Question: I have a tray icon with a popup menu. I am trying to set the background color of the menu items in this popup. I am able to set the text color but not the background color of the menu item.

The background that appears is the default Ubuntu orange, and I can't override it.
I've created a sample application that demonstrates this problem. Just copy-paste it into a .py file and it should run.
'''
from gi.repository import Gtk, Gdk
import sys
class TrayIcon:
def __init__(self):
self.statusicon = Gtk.StatusIcon()
self.statusicon.set_from_stock(Gtk.STOCK_MEDIA_PLAY)
self.statusicon.connect("popup-menu", self.OnShowPopupMenu)
window = Gtk.Window()
def OnShowPopupMenu(self, icon, button, time):
menu = Gtk.Menu()
first = self.GetMenuItem("First")
second = self.GetMenuItem("Second")
menu.append(first)
menu.append(second)
menu.show_all()
menu.popup(None, None, lambda w,x: self.statusicon.position_menu(menu, self.statusicon), self.statusicon, 3, time)
def GetMenuItem(self, txt):
menuItem = Gtk.MenuItem(txt)
screen = Gdk.Screen.get_default()
css_provider = Gtk.CssProvider()
#css_provider.load_from_data("GtkWidget { color:white; background-color: green; } GtkWidget:hover,GtkWidget:selected { color:white; background-color:pink;}")
css_provider.load_from_data("GtkMenuItem { color:#0f0; background-color: #f00; } GtkMenuItem:hover,GtkMenuItem:selected { color:#00f; background-color:#f00; font-weight:bold;}")
context = Gtk.StyleContext()
context.add_provider_for_screen(screen, css_provider, Gtk.STYLE_PROVIDER_PRIORITY_APPLICATION)
menuItem.connect("button_press_event", self.exit)
return menuItem
def exit(self, a,b):
sys.exit()
TrayIcon()
Gtk.main()
'''
For GtkMenuItem the normal background and :hover background are being ignored. For GtkWidget the :hover background is being ignored. My aim is to prevent that Ubuntu orange from showing up without disabling the menu item.
I am using Ubuntu 12.04, default theme.
: To add a bit of clarity, this is what I am trying to do, but without 'import gtk'.
'''
#Prevent background color when mouse hovers
style = menuItem.get_style().copy()
style.bg[gtk.STATE_SELECTED] = style.bg[gtk.STATE_NORMAL]
menuItem.set_style(style)
'''
: I've also tried override_background_color() and modify_bg, and again, the orange still shows up on hover. Here are variants of what I have tried.
'''
menuItem.override_background_color(Gtk.StateFlags.NORMAL,Gdk.RGBA(1.0,0.0,0.0,1))
menuItem.modify_bg(Gtk.StateFlags.NORMAL,Gdk.color_parse("red"))
menuItem.override_background_color(Gtk.StateFlags.NORMAL, Gdk.RGBA(1.0, 1.0, 1.0, 1.0))
menuItem.override_background_color(Gtk.StateFlags.SELECTED, Gdk.RGBA(1.0, 1.0, 1.0, 1.0))
menuItem.override_background_color(Gtk.StateFlags.FOCUSED, Gdk.RGBA(1.0, 1.0, 1.0, 1.0))
'''
: Answer has been provided, see <URL>.
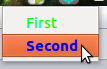
Answer: After a lot of digging, the answer turned out to be somewhat obscure.
- 'background-color''background'- '-unico-inner-stroke-width'
I ended up at a GTK3 CSS file for the Ubuntu theme itself to see what was happening, located here:
'''
/usr/share/themes/Ambiance/gtk-3.0/gtk-widgets.css
'''
I got the '-unico-inner-stroke-width' property from the CSS file above. I cannot determine why 'background-color' in my script is being ignored, but it is, at least on Ubuntu 12.04.
I was also forced to 're-set' the background and border colors of the elements I was changing as they would otherwise appear strange. This is the minimum CSS I had to use
'''
GtkMenuItem
{
border:@bg_color;
background:@bg_color;
}
GtkMenuItem:hover
{
background:@selected_bg_color;
}
GtkWidget
{
border: @bg_color;
}
#mymenu:hover
{
color:@fg_color;
background: @bg_color;
-unico-inner-stroke-width: 0;
}
'''
In this example, I am setting the hover color of a single GtkMenuItem to be the same as the background color, but if you want to set the color to something else, you'd have to change the 'background' property as per your needs.
Result, a working MenuItem without a hover color

Here is the full Python code:
'''
from gi.repository import Gtk, Gdk
import sys
class TrayIcon:
def __init__(self):
self.statusicon = Gtk.StatusIcon()
self.statusicon.set_from_stock(Gtk.STOCK_MEDIA_PLAY)
self.statusicon.connect("popup-menu", self.OnShowPopupMenu)
self.statusicon.set_tooltip_text("HELLO")
window = Gtk.Window()
def OnShowPopupMenu(self, icon, button, time):
display = Gdk.Display.get_default()
screen = display.get_default_screen()
css_provider = Gtk.CssProvider()
gtk3Css = """GtkMenuItem {
border:@bg_color;
background:@bg_color;
}
GtkMenuItem:hover
{
background:@selected_bg_color;
}
GtkWidget
{
border: @bg_color;
}
#mymenu:hover
{
color:@fg_color;
background: @bg_color;
-unico-inner-stroke-width: 0;
}"""
css_provider.load_from_data(gtk3Css)
context = Gtk.StyleContext()
context.add_provider_for_screen(screen, css_provider, Gtk.STYLE_PROVIDER_PRIORITY_APPLICATION)
menu = Gtk.Menu()
#menu.set_name('mymenu')
first = self.GetMenuItem("First")
first.set_name('mymenu')
second = self.GetMenuItem("Second")
menu.append(first)
menu.append(second)
menu.show_all()
menu.popup(None, None, lambda w,x: self.statusicon.position_menu(menu, self.statusicon), self.statusicon, 3, time)
def GetMenuItem(self, txt):
menuItem = Gtk.MenuItem()
menuItem.set_label(txt)
menuItem.connect("button_press_event", self.exit)
return menuItem
def exit(self, a,b):
sys.exit()
TrayIcon()
Gtk.main()
'''
If you wanted to set another background color, you could do this in the CSS above
'''
GtkMenuItem:hover
{
background:purple;
-unico-inner-stroke-width: 0;
}
'''
(or do it in #mymenu:hover)

In conclusion, I think this may have been a problem limited to Ubuntu 12.04 or GTK 3.4.2 which I determined by running,
'''
pkg-config --modversion gtk+-3.0
'''
But I do not have the expertise to determine the origin of this problem.